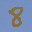
Label: 8